Question: Master File example:
'''
d = pd.read_excel(path, header = 1,sheet_name='Master File example')
dct={}
for i in d.filter(like= "Customer"):
dct[f'df {i}'] = d.loc[:,i:'TAMBA']
print(dct)
'''
Objective: Want to slice dataframe from Customer to Customer-1, and create multiple dataframe to compare each other. So if any col missed for Customer.1 which is present in Customer can create same col for customer.1 and comparison is continue till last customer.
When we read excel file that which have same column name then it consider second as Customer.1,Customer.2 and so on..
Result: Display only one Customer
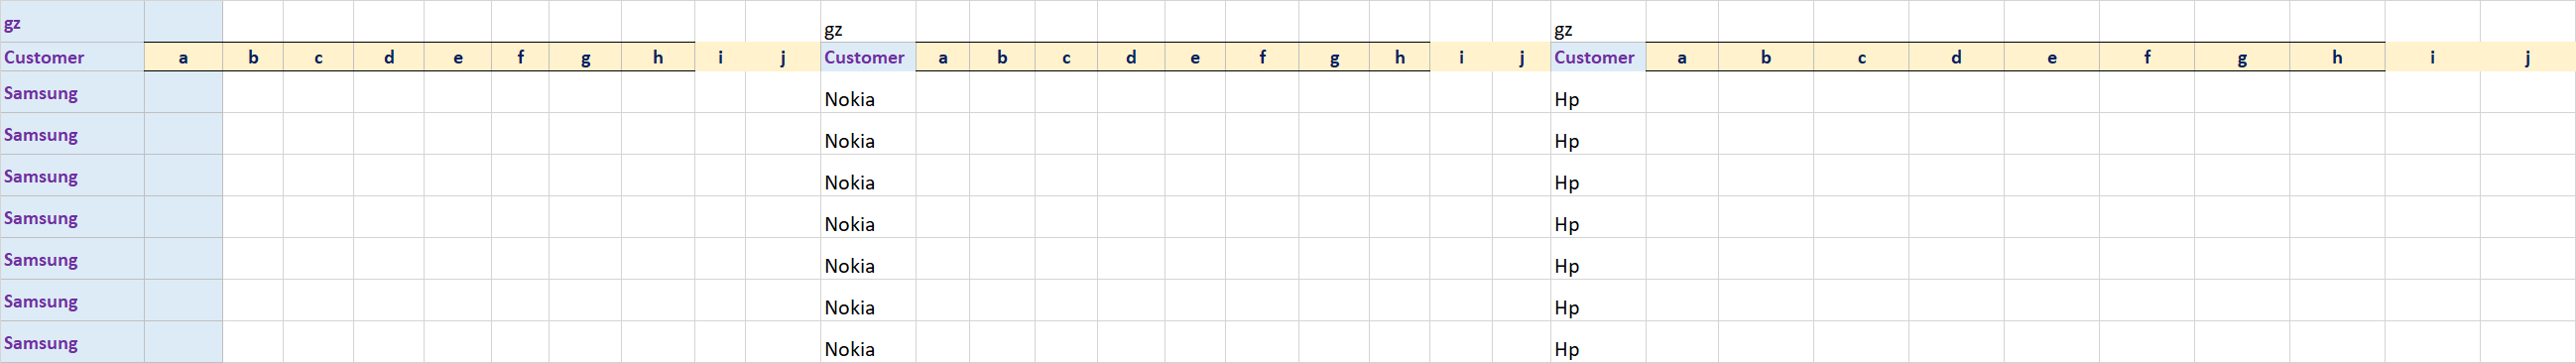
Answer: '''
# mocking data
df = pd.DataFrame(np.arange(5*6).reshape(5,6), columns=['customer',*'ab']*2)
# grouping horizontally
grouper = df.columns.str.match('.*customer.*', case=False).cumsum()
groups = {f'Frame {i}: {gr.columns[0]}': gr for i, gr in df.groupby(grouper, axis=1)}
for k, v in groups.items():
print(f'Name: {k}')
print(v, '
')
'''
Output:
'''
Name: Frame 1: customer
customer a b
0 0 1 2
1 6 7 8
2 12 13 14
3 18 19 20
4 24 25 26
Name: Frame 2: customer
customer a b
0 3 4 5
1 9 10 11
2 15 16 17
3 21 22 23
4 27 28 29
'''
### Update: adding missing columns
'''
df = pd.DataFrame(
np.arange(5*7).reshape(5,7),
columns=['Customer.1','b','c','Customer.2','a','b','c'])
columns = ['Customer','a','b','c']
expected_columns = frozenset(columns[1:])
grouper = df.columns.str.match('.*customer.*', case=False).cumsum()
groups = {}
for i, gr in df.groupby(grouper, axis=1):
missing = expected_columns.difference(gr.columns[1:])
groups[gr.columns[0]] = (
gr
.rename({gr.columns[0]:'Customer'}, axis=1)
.assign(**{i: pd.NA for i in missing})
.reindex(columns=columns)
)
for name, df in groups.items():
display(df.style.set_caption(name))
'''
Output:
<URL>